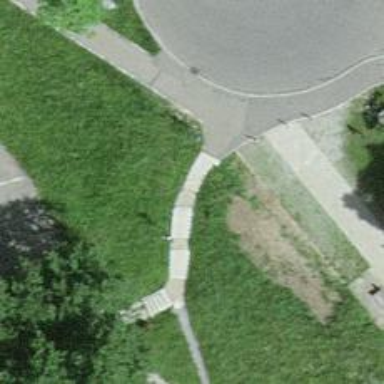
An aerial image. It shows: Set of steps on the road.